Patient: sex M, age 60
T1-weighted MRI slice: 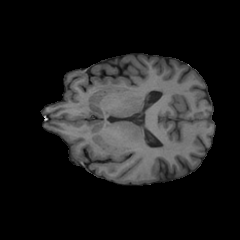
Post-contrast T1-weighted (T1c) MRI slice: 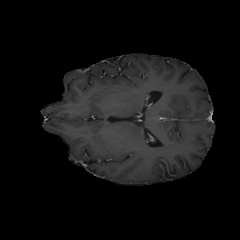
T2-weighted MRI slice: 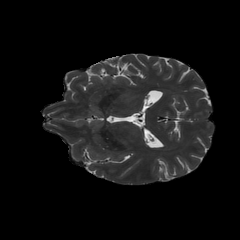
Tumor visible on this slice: no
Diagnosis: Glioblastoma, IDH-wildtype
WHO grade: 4